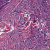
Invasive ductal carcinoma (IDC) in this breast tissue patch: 0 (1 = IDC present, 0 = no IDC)